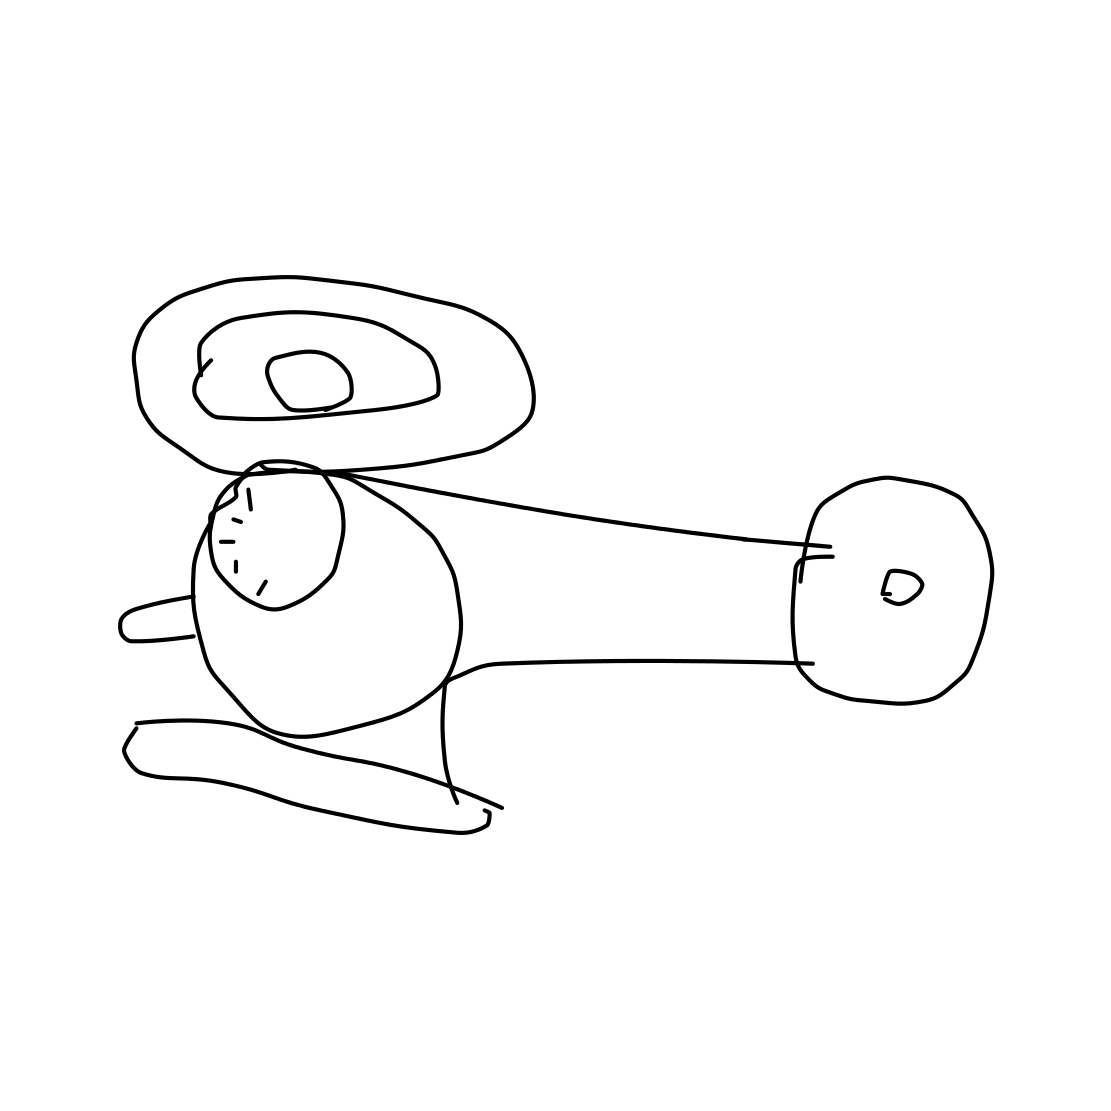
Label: helicopter